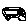
Label: car